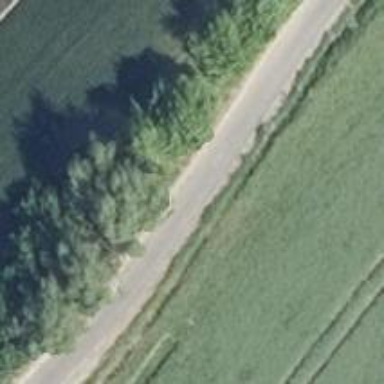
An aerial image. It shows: Unclassified road with asphalt surface.